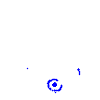
Particle: pion